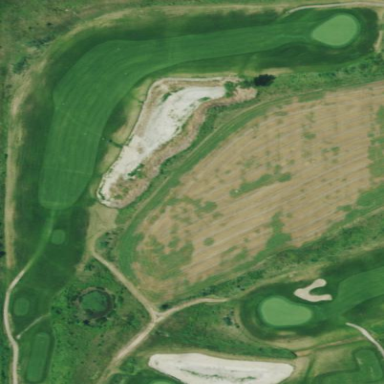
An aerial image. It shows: Area with grass used as rough in golf course.